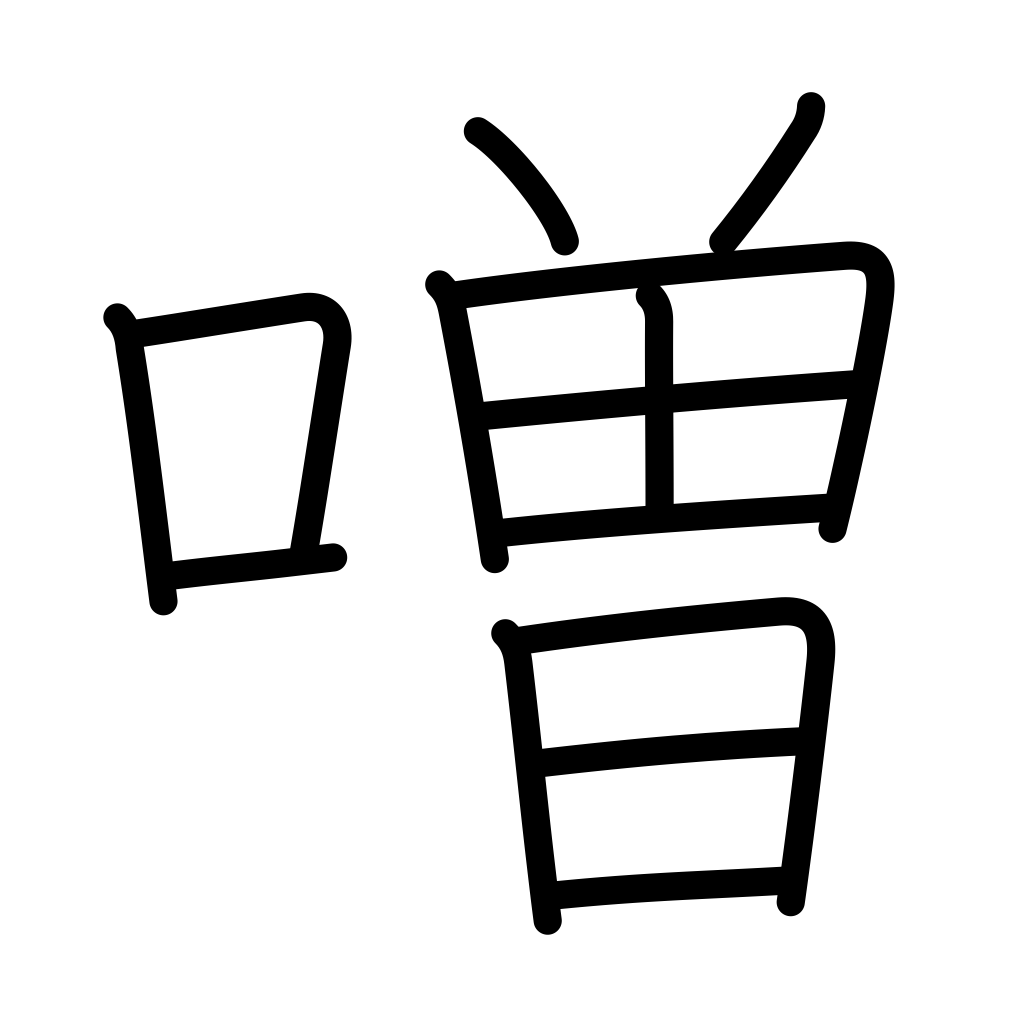
Meaning: boisterous